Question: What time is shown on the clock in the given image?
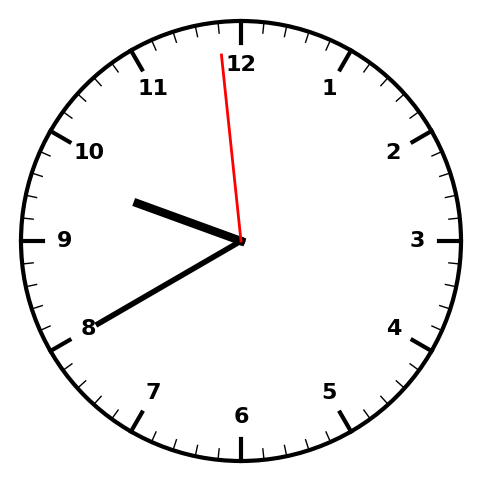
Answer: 09:39:59